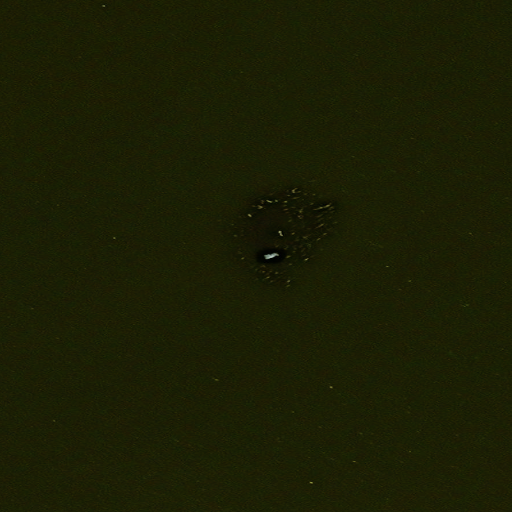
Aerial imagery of bar in Alaska named Lemon Point Rock containing only unknown